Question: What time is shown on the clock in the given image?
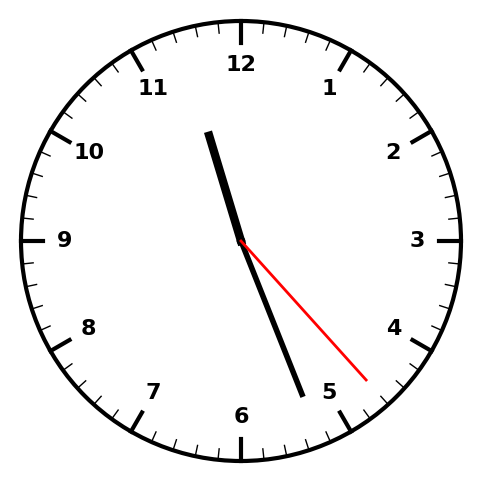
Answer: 11:26:23